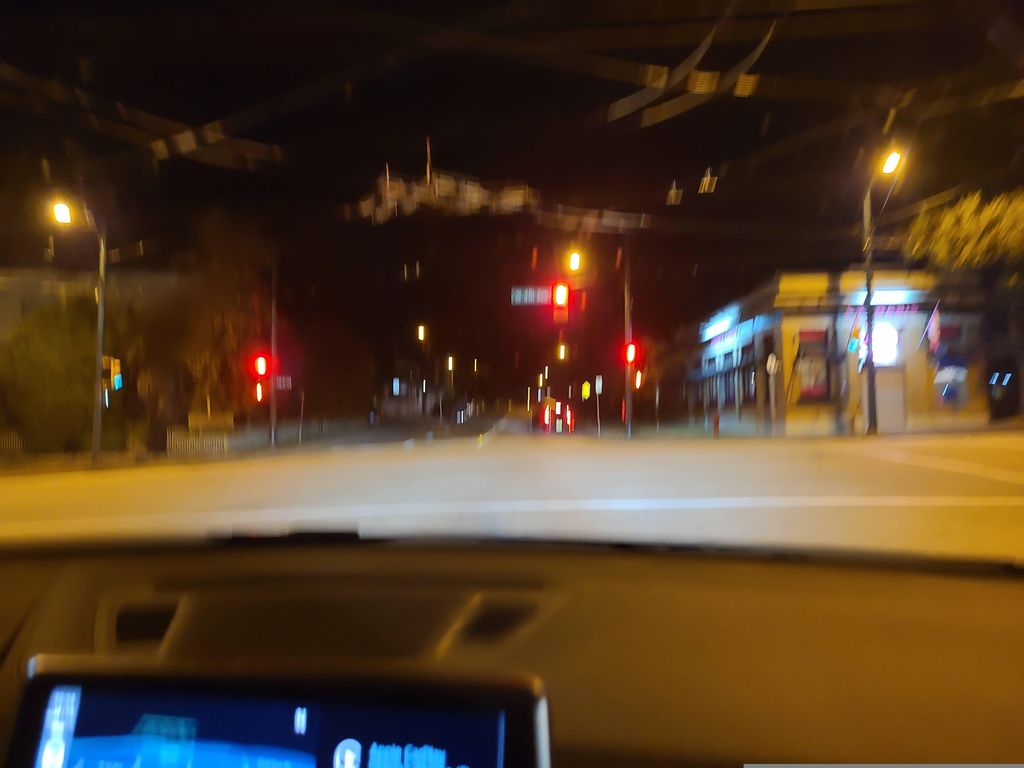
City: vancouver